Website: bh-photo
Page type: delivery-shipping
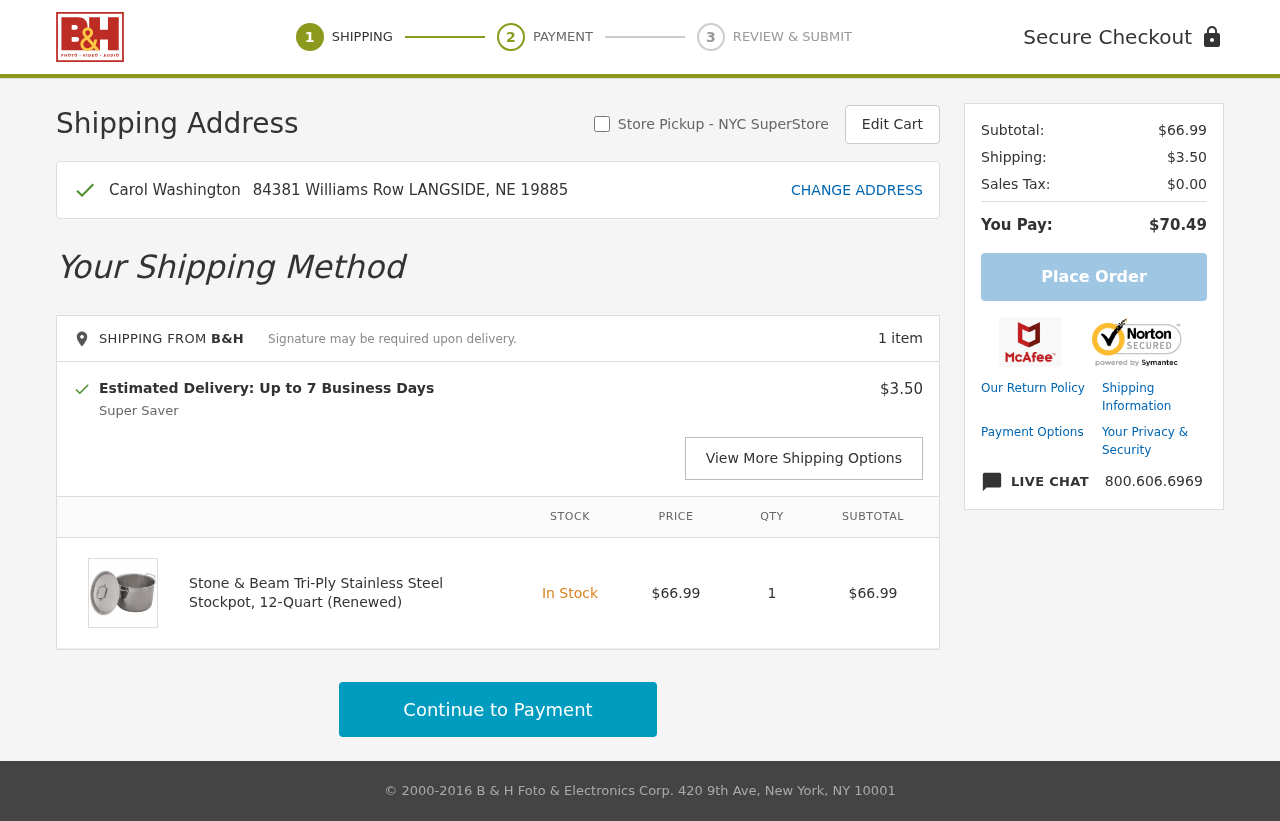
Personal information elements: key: PII_FULLNAME
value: Carol Washington
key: PII_STREET
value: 84381 Williams Row
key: PII_CITY_STATE_ZIP
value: LANGSIDE, NE 19885
Product elements: key: PRODUCT1_NAME
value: Stone & Beam Tri-Ply Stainless Steel Stockpot, 12-Quart (Renewed)
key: PRODUCT1_PRICE
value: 66.99
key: PRODUCT1_QUANTITY
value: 1
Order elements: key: ORDER_NUM_ITEMS
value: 1 item
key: ORDER_DELIVERY_DATE
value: Estimated Delivery: Up to 7 Business Days
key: ORDER_SHIPPING_COST
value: $3.50
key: ORDER_SUBTOTAL
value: $66.99
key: ORDER_SUBTOTAL2
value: $66.99
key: ORDER_SHIPPING_COST2
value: $3.50
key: ORDER_TAX
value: $0.00
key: ORDER_TOTAL
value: $70.49